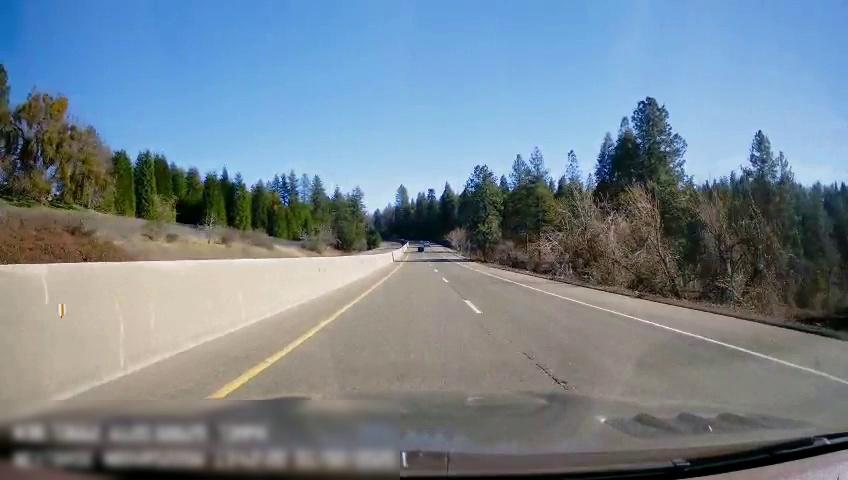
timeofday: Day
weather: Sunny
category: Drivable Space
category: Drivable Space
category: Lanes | Alternate Lane
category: Lanes | Current Lane
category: Lanes | Alternate Lane